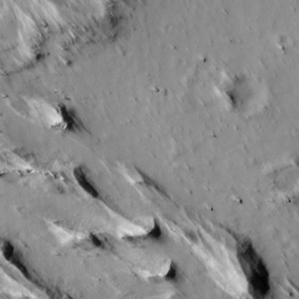
Label: non_frost